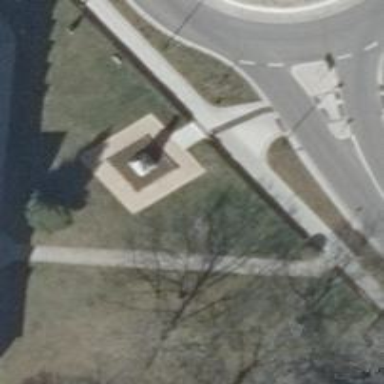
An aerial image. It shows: Memorial site with historic significance.